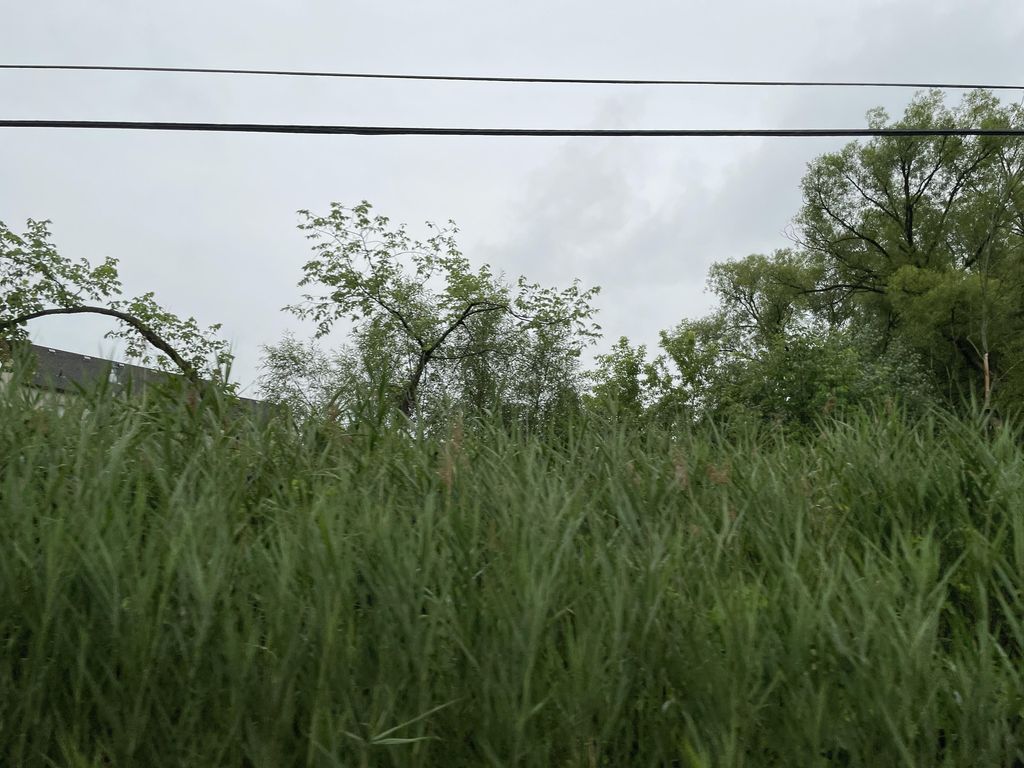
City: kitchener-waterloo